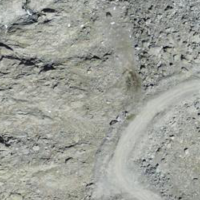
EUNIS habitat code: 48
Species observed at this site:
Jacobaea incana